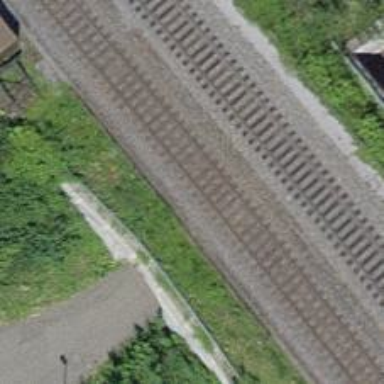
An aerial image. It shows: Bridge with electrified rail tracks and contact line.